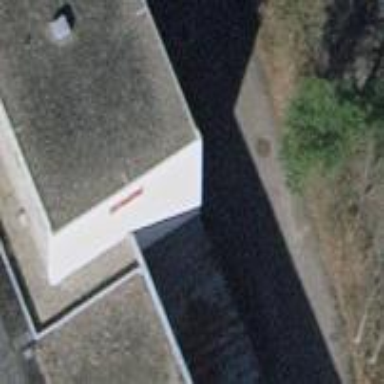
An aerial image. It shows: Office building.